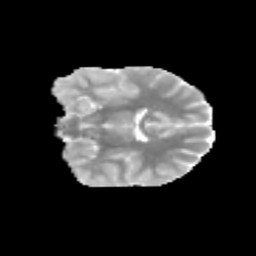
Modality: MD
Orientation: coronal
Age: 10
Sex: female
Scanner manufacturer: siemens
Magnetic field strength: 3 T
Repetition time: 3.8 s
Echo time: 0.07 s